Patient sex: M
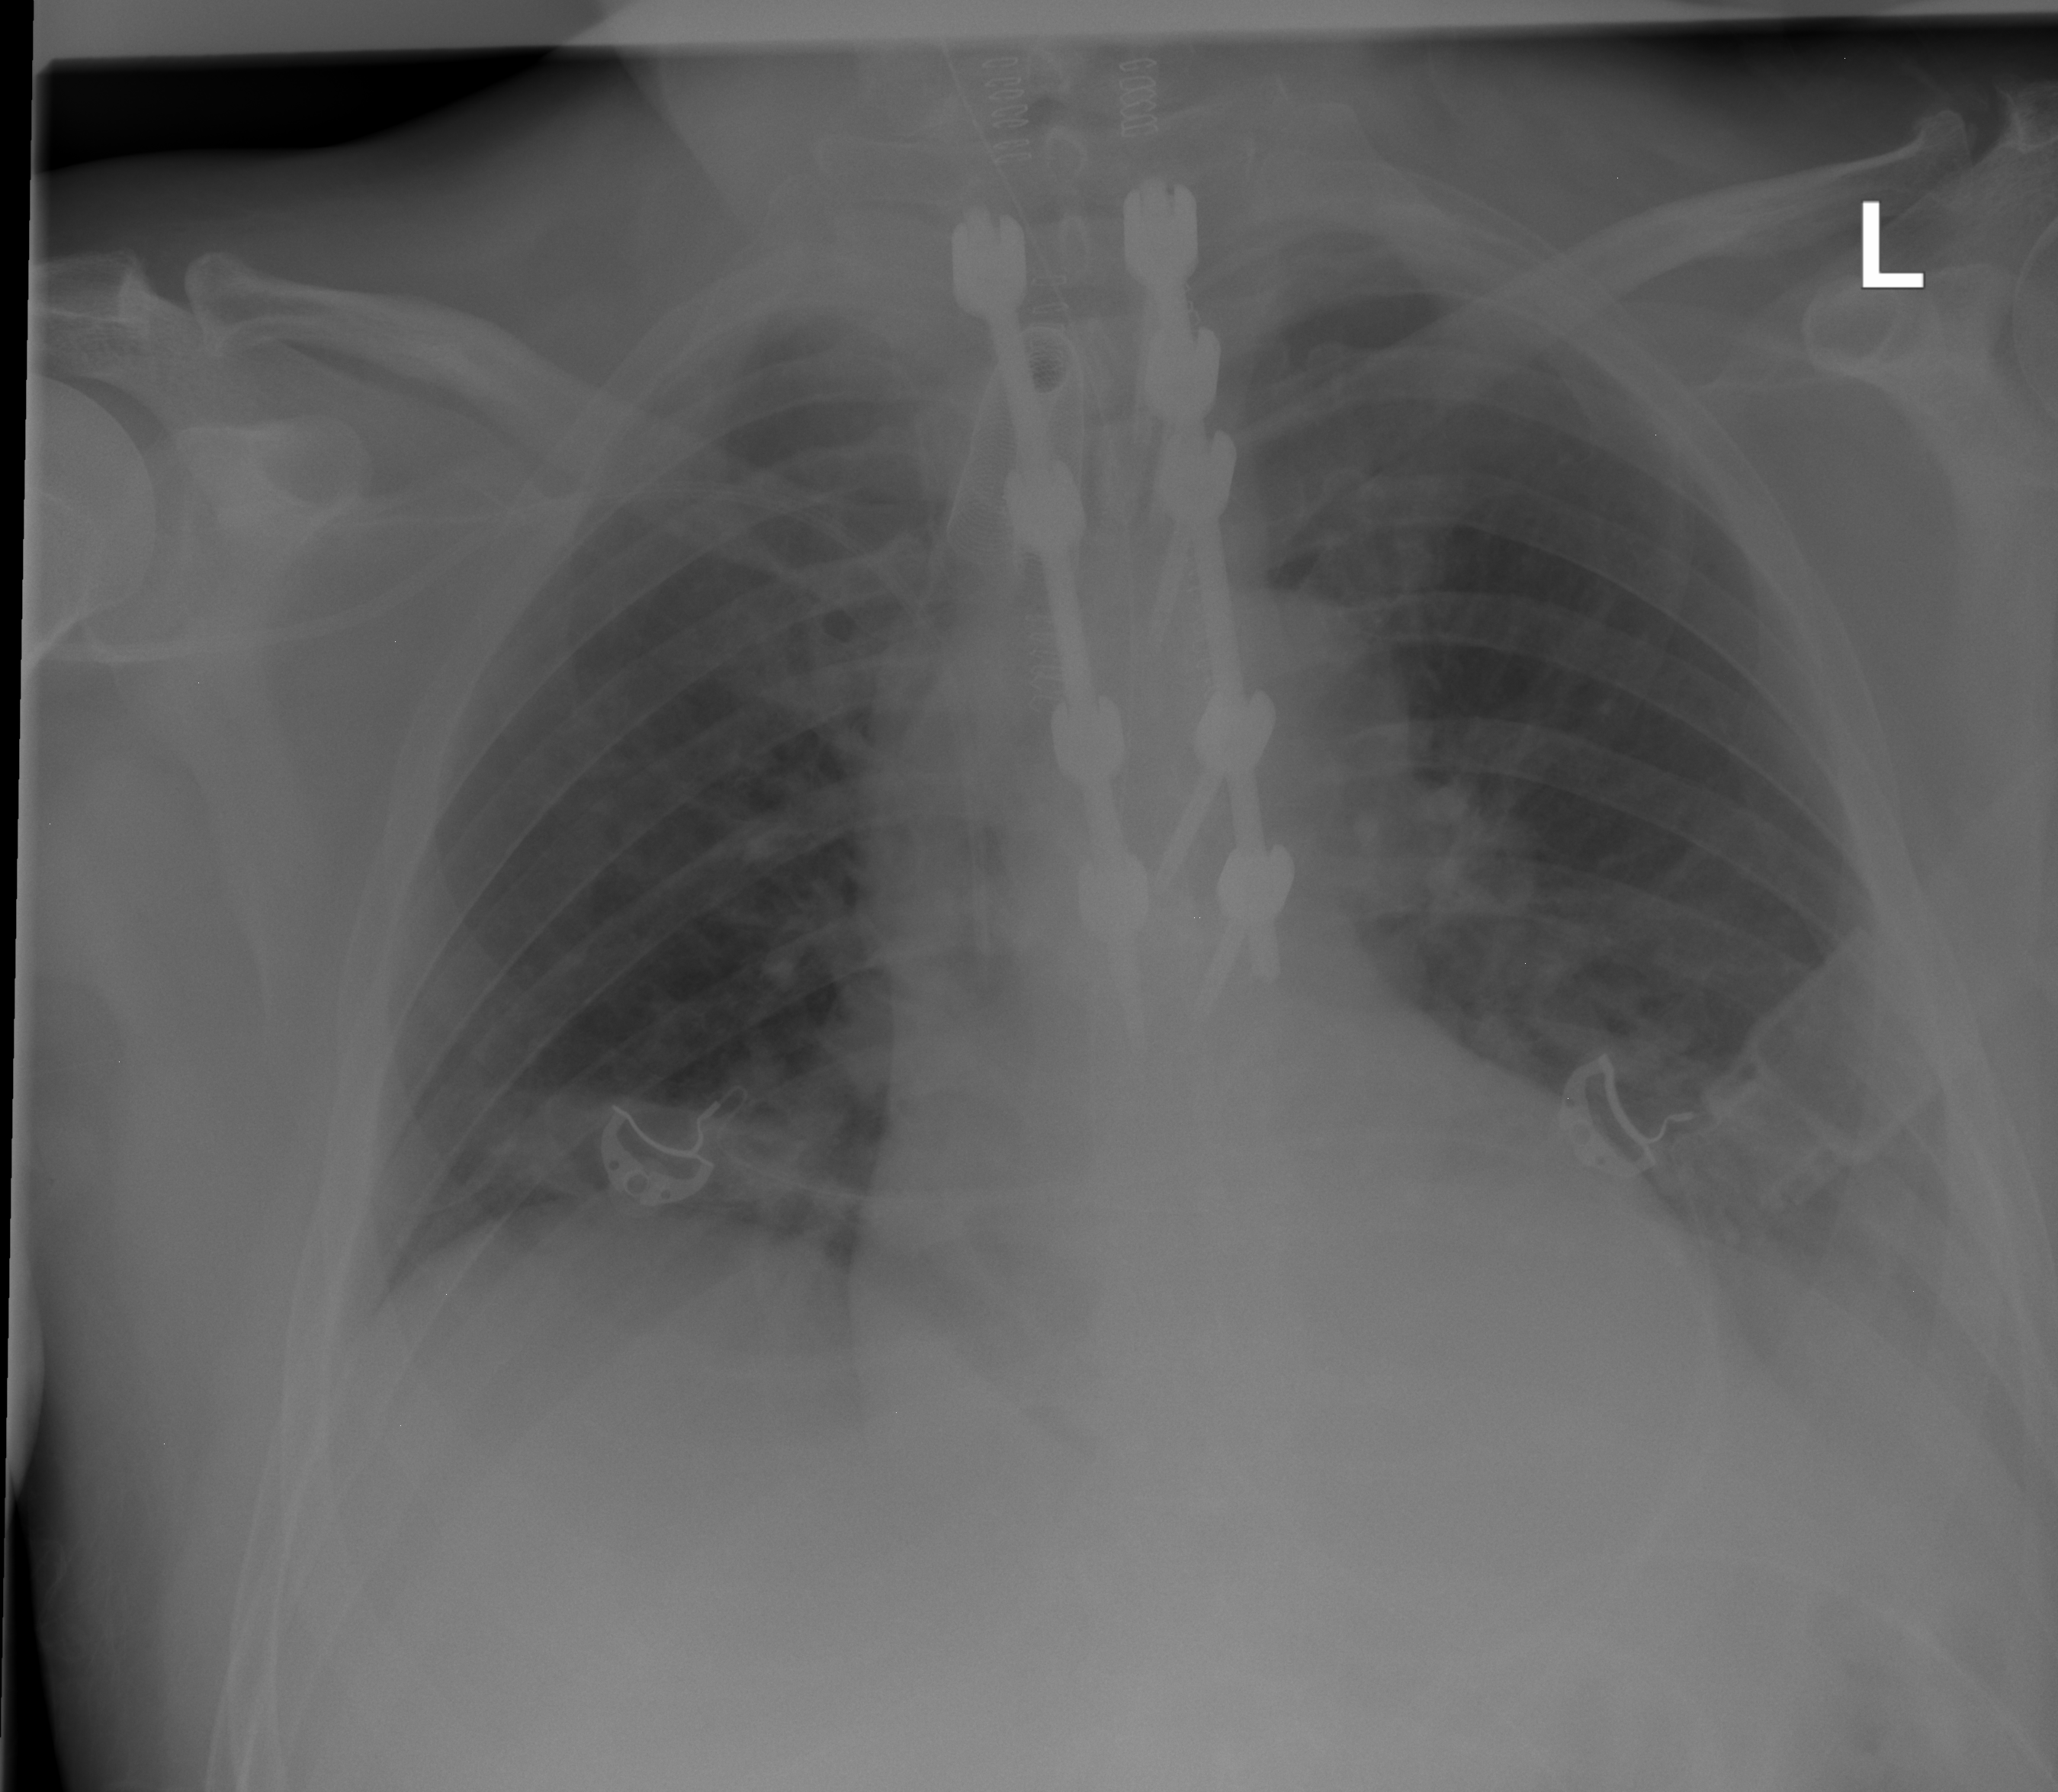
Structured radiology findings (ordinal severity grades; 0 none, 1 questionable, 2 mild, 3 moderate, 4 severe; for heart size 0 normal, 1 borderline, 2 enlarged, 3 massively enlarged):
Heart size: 0
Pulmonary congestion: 0
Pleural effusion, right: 0
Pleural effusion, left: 2
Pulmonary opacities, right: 0
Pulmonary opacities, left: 0
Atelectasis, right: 2
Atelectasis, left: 2